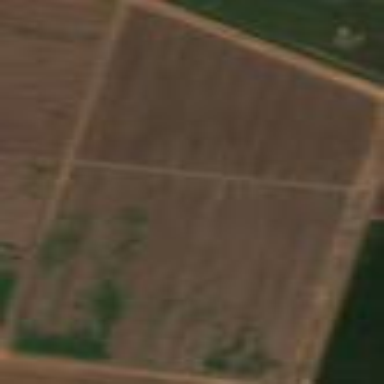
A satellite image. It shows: Farmland with furrow irrigation.